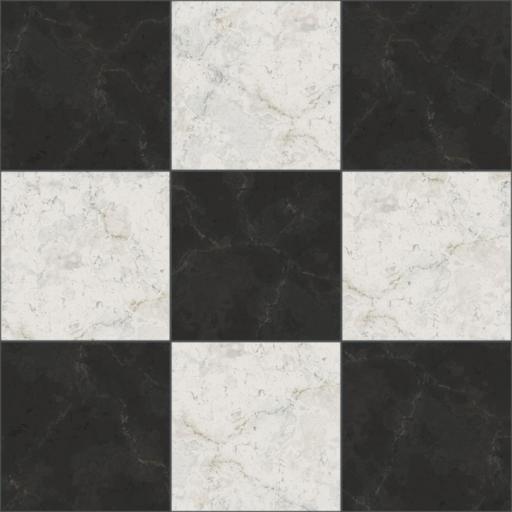
Tags: black floor marble pattern tiled tiles white